Interaction volume radius: 5 \u00c5
Interaction volume height: 15 \u00c5
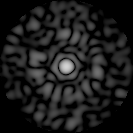
Disorder parameter: 0.8472